Interaction volume radius: 5 \u00c5
Interaction volume height: 10 \u00c5
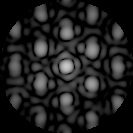
Disorder parameter: 0.3355